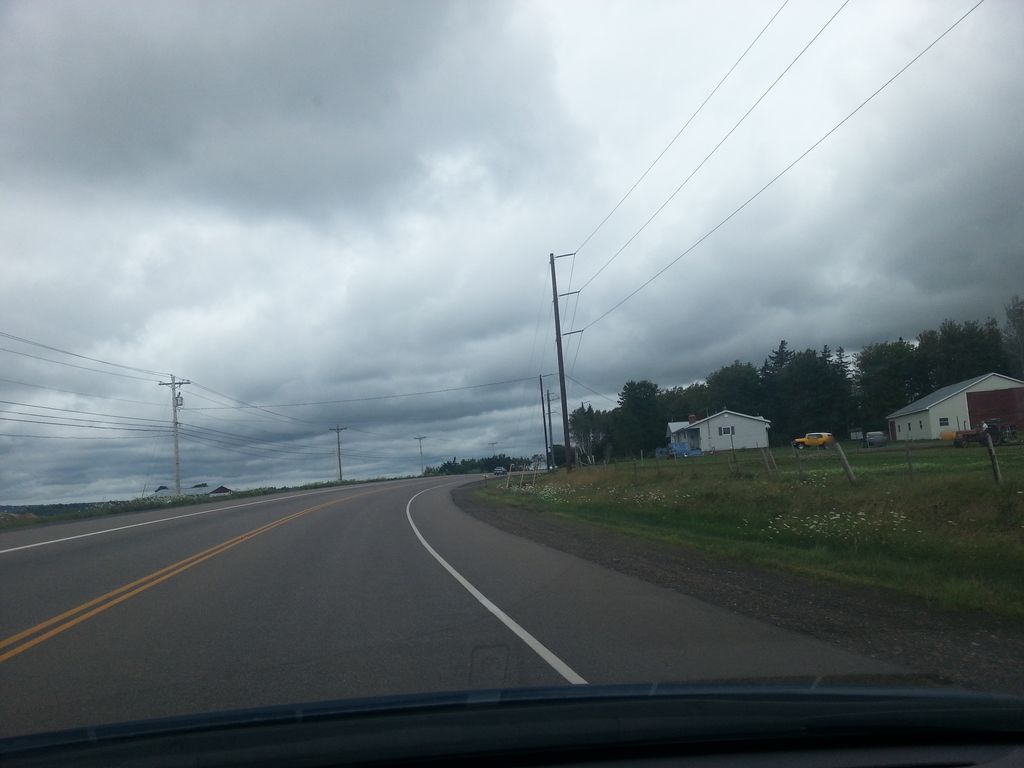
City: charlottetown